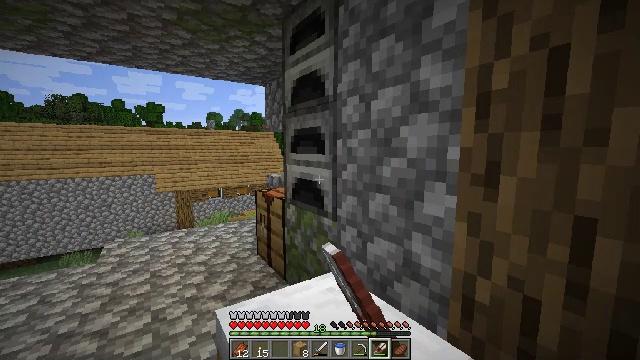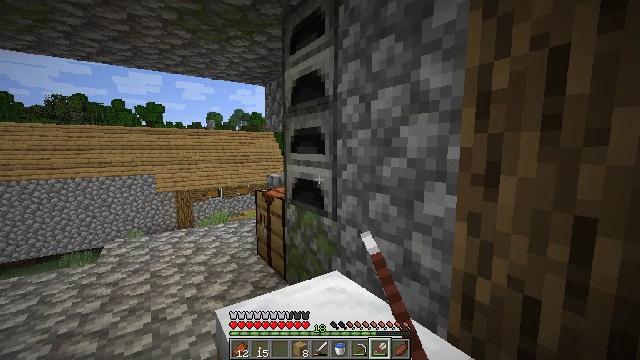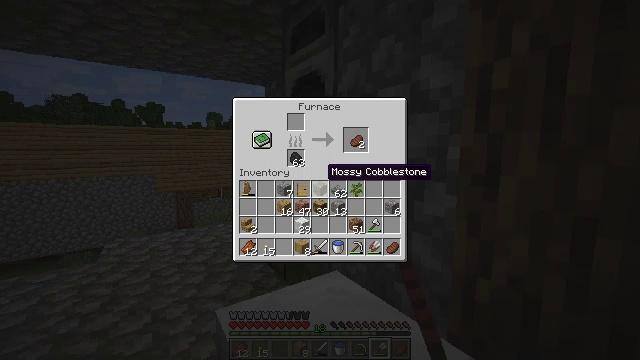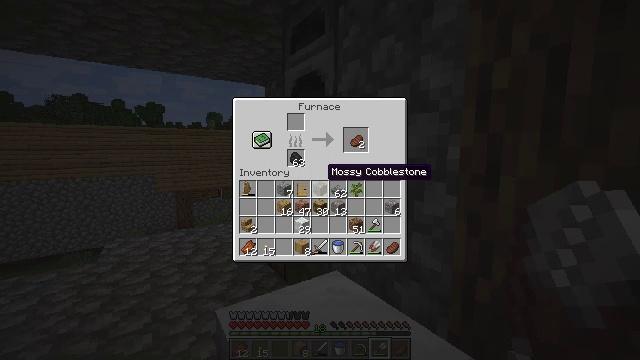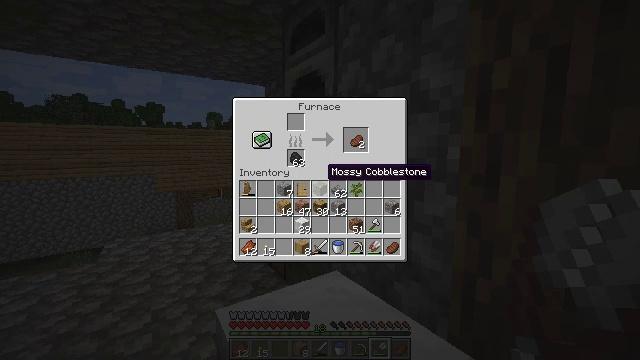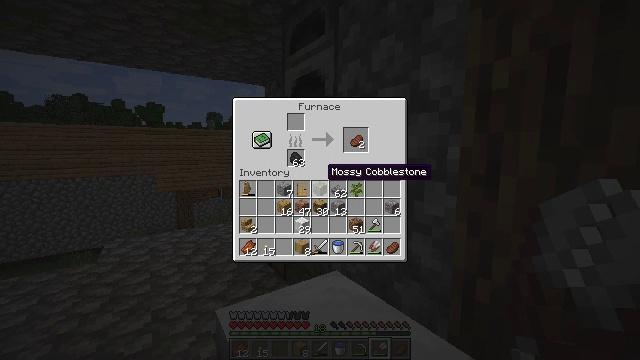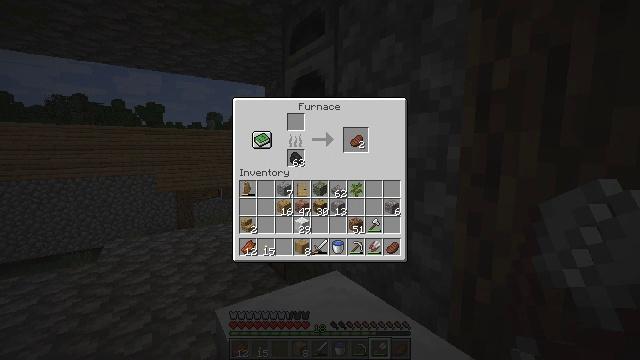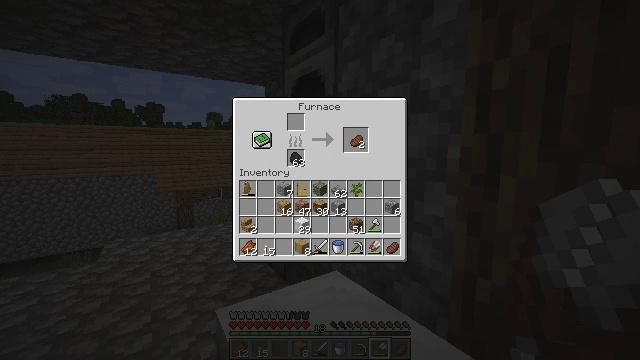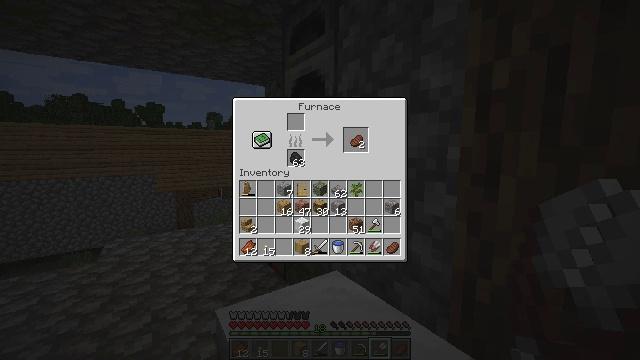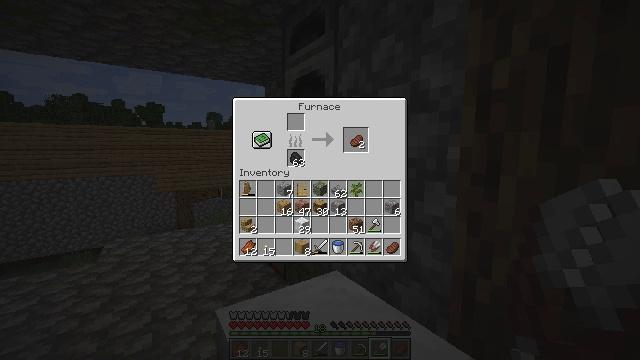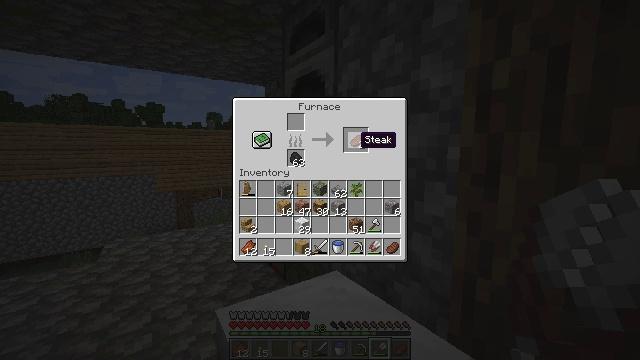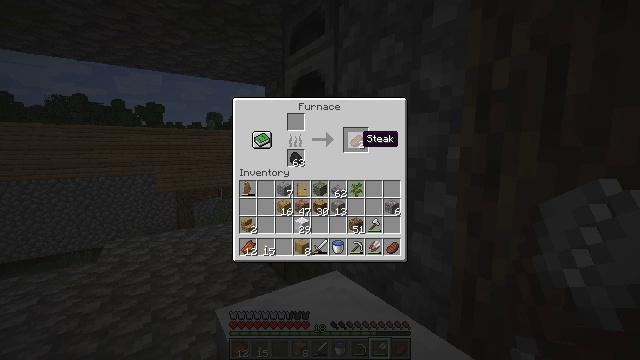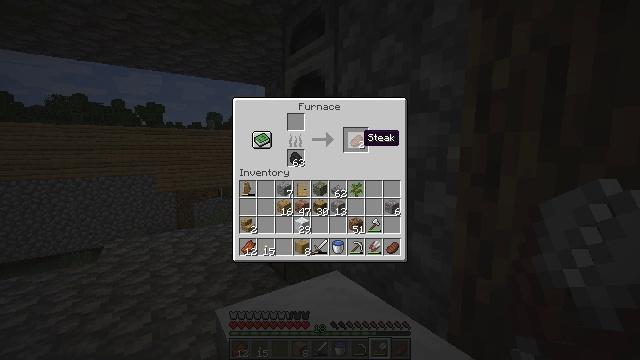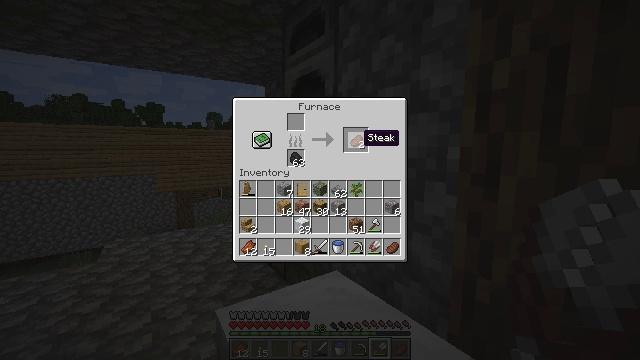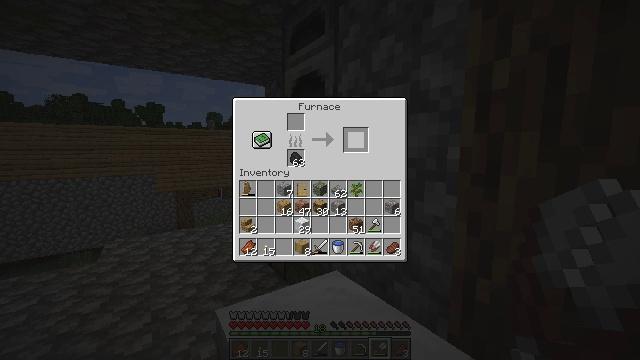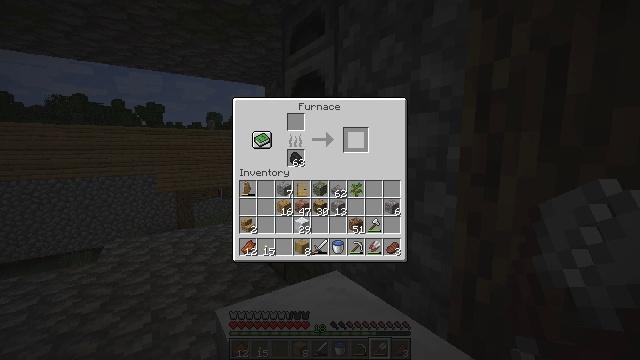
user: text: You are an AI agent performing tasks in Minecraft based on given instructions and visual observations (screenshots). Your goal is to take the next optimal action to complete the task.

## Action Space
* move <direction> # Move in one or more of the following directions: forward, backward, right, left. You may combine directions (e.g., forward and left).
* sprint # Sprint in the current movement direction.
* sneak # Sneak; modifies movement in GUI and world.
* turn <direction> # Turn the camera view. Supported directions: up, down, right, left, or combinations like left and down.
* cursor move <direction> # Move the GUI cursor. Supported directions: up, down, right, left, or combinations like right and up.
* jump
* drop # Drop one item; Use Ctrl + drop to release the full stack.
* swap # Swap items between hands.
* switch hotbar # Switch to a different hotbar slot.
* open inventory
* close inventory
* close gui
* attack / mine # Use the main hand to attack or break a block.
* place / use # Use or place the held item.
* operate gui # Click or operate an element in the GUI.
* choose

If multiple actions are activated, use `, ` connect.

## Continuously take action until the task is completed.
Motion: motion action
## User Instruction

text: Use raw beef and coal to make cooked beef.
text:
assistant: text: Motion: no_op
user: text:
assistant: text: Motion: no_op
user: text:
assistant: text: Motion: no_op
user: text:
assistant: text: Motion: no_op
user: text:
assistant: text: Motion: no_op
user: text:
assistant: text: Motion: no_op
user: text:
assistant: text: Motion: sneak, turn right and up
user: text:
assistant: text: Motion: sneak, turn right and up
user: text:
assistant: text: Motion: sneak
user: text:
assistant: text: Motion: sneak
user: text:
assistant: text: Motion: sneak
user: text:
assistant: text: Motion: sneak
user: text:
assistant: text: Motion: sneak
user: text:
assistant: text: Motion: sneak, use / place
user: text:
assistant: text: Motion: sneak, use / place
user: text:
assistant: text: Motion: sneak, use / place
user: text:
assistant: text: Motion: sneak
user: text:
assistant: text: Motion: sneak
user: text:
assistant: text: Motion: sneak